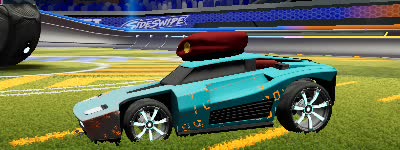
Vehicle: breakout